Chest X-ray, PA view. Patient: 58 years old, sex M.
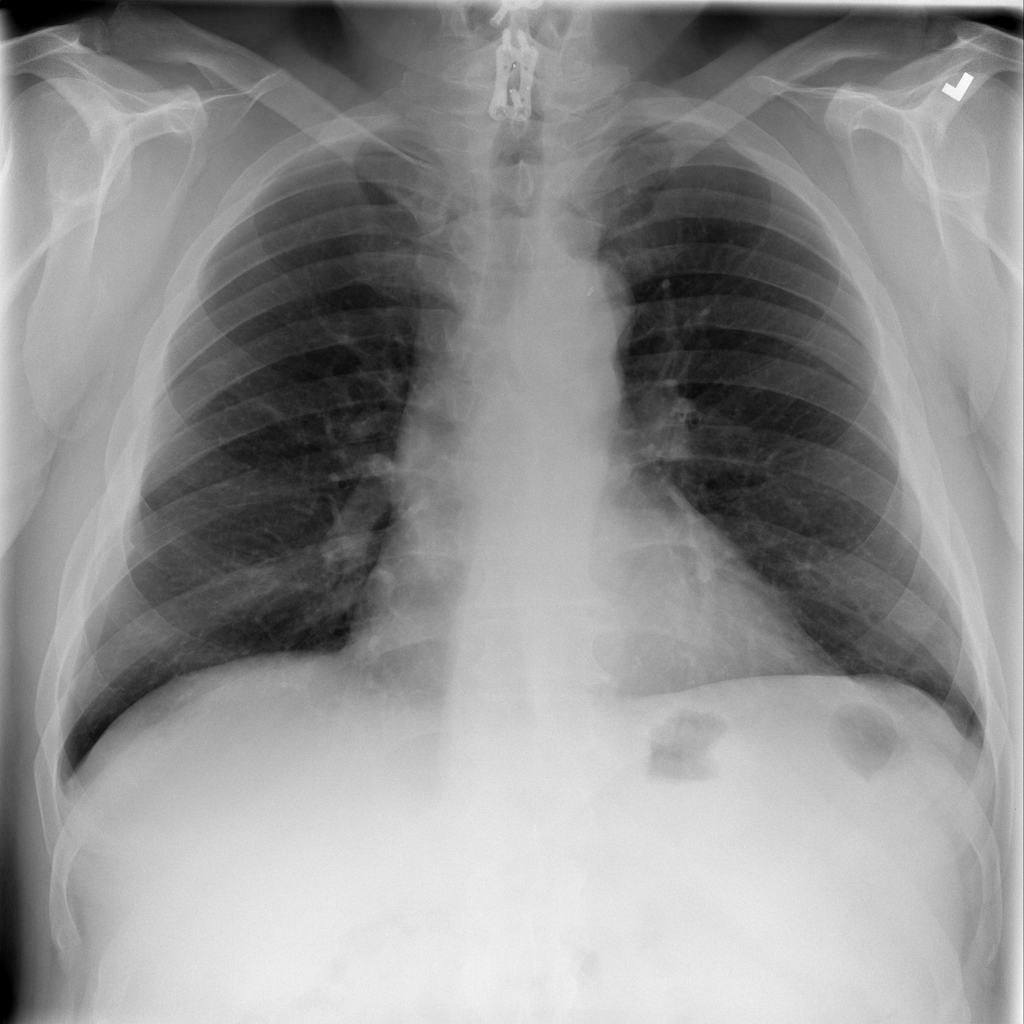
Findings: Infiltration